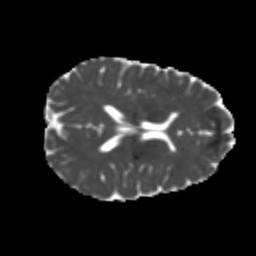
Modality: MD
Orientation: axial
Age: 21
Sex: female
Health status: healthy
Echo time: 0.074 s